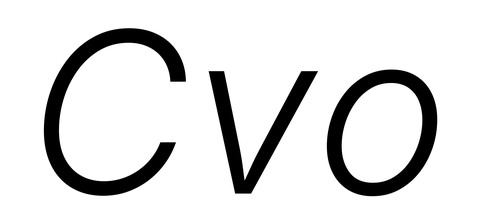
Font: Inter-Italic_Light_Italic